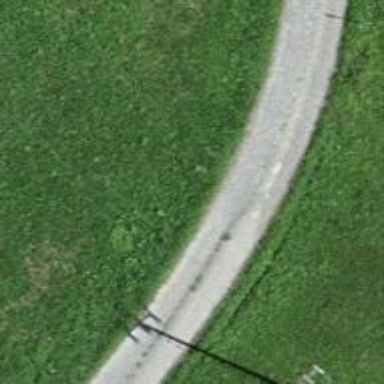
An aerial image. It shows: Paved track road with grade1 track type.